Question: So I have this file that has an exclamation mark over it, so I guess there must be something wrong. At first I tried to commit it, but Subversion is telling me there's nothing to commit, so I guess that isn't a problem. Maybe it has something to do with some modification in other branch of this same file?
Isn't there a command over the file I can run that tells me what might be wrong with it? I've run "svn info " but that doesn't seem to contain any relevant info to solve this issue.
Here is a screen shot of the file:

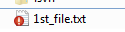
Answer: Sometimes TortoiseSVN's cache does that. It's a known issue due to integration between TortoiseSVN and Windows Explorer.
Solution: Execute a Clean Up (Right-click folder --> Subversion --> Clean Up). That should take care of it.